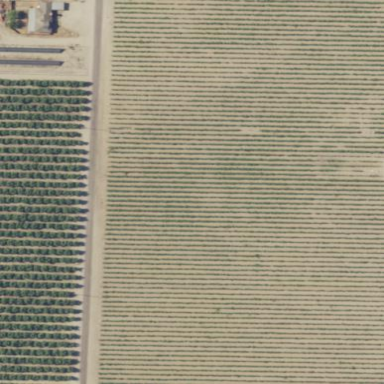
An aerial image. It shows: Beautiful vineyard in the countryside.